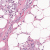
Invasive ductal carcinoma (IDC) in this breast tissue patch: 0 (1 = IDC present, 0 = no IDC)